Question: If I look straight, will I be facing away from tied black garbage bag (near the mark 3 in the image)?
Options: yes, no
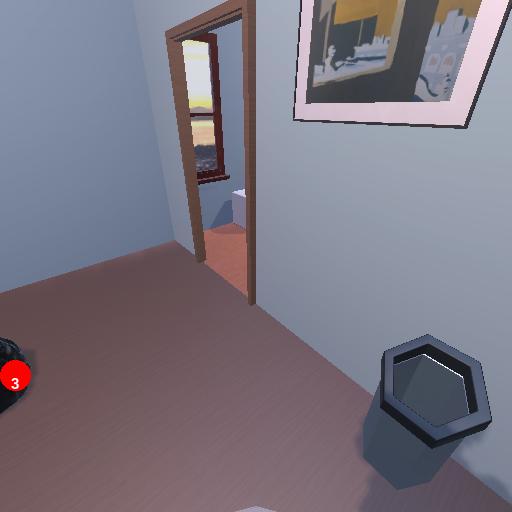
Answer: yes